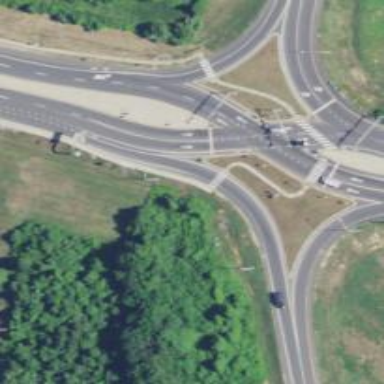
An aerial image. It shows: Primary highway with diverging diamond junction.